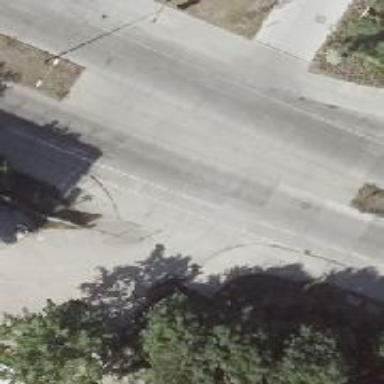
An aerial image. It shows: Road with "give way" sign.